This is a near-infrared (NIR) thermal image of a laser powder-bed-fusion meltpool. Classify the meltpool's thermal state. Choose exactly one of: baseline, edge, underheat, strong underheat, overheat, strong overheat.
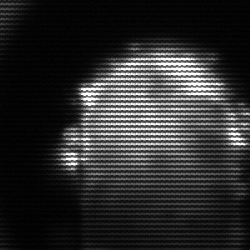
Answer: baseline